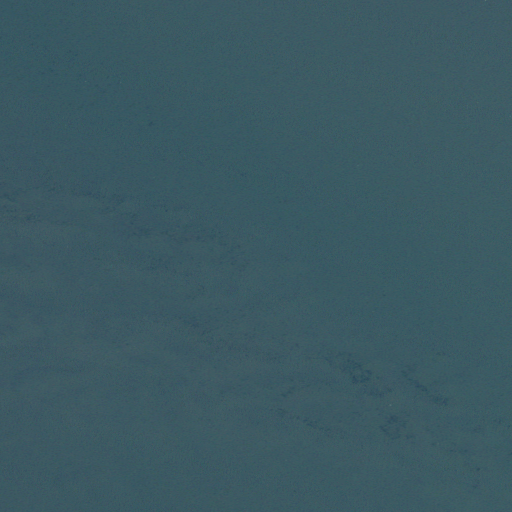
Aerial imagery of bar in Oregon named Desdemona Sands containing only open water